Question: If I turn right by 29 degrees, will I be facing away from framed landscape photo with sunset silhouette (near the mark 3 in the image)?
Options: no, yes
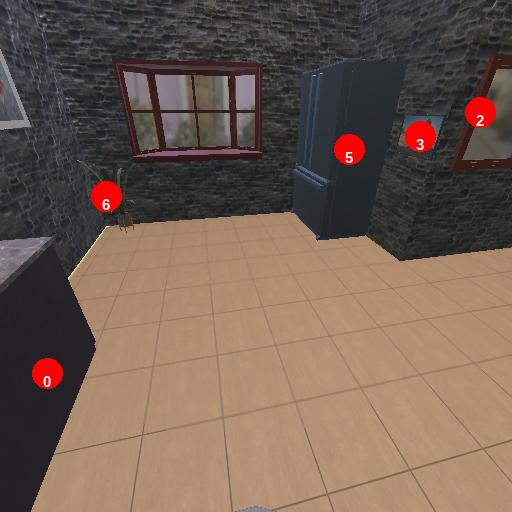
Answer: no